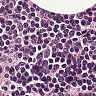
Metastatic tissue present: no